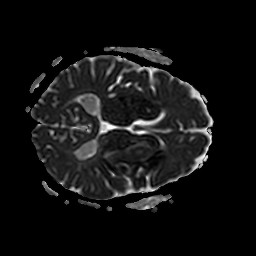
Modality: ADC
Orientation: axial
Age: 70
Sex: female
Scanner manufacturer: philips
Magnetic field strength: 3 T
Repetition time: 3.9 s
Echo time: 0.05989 s